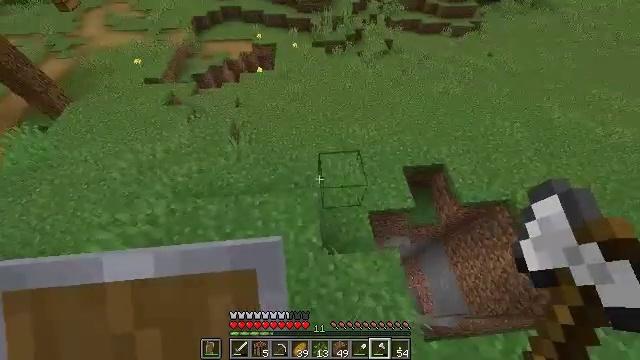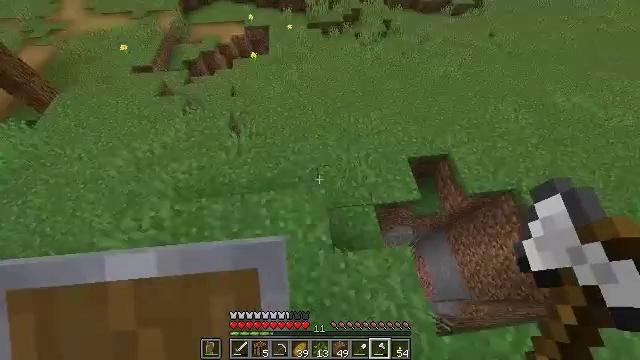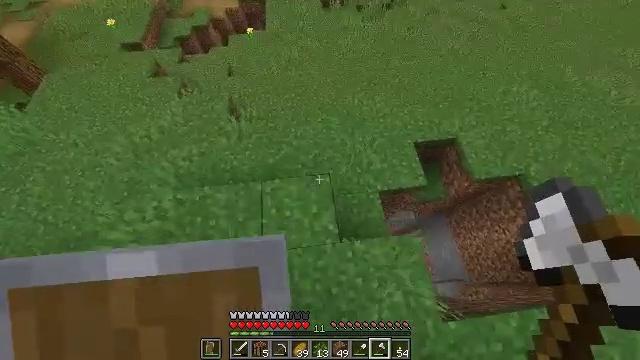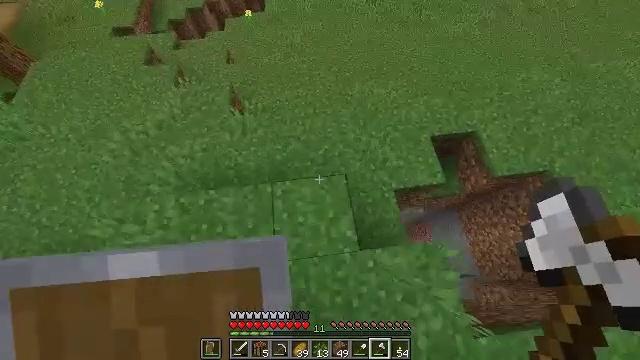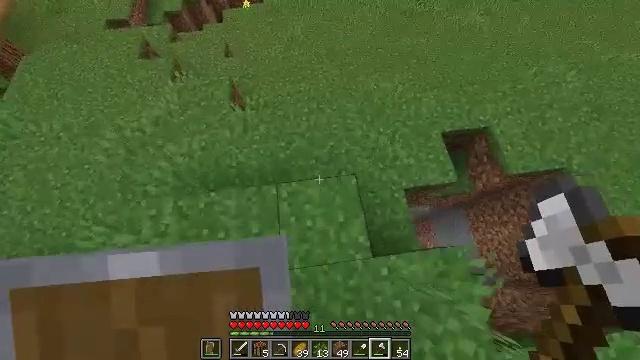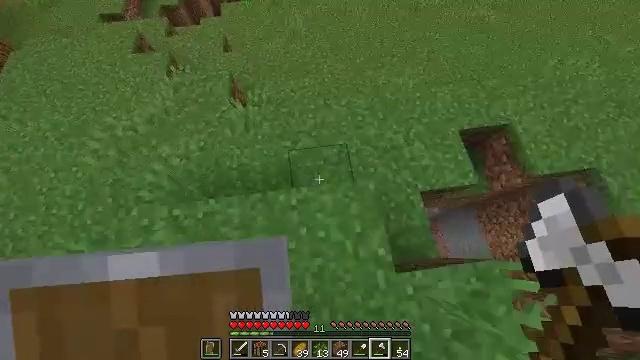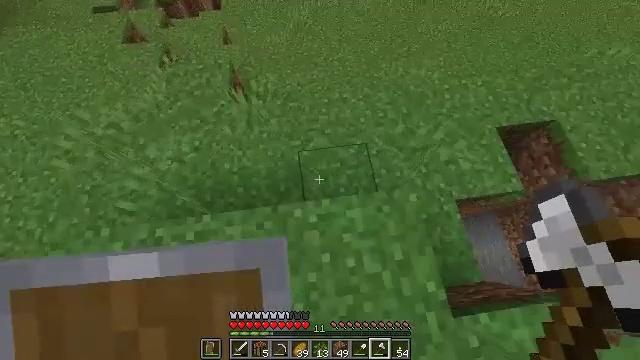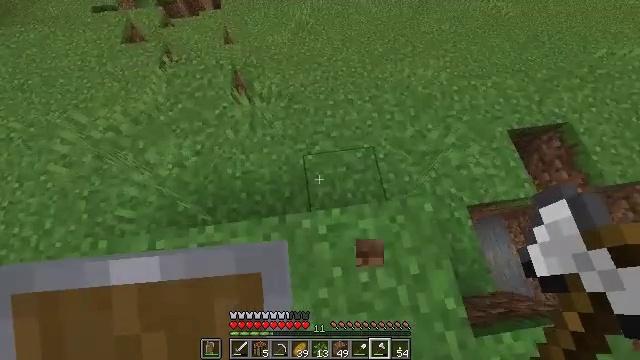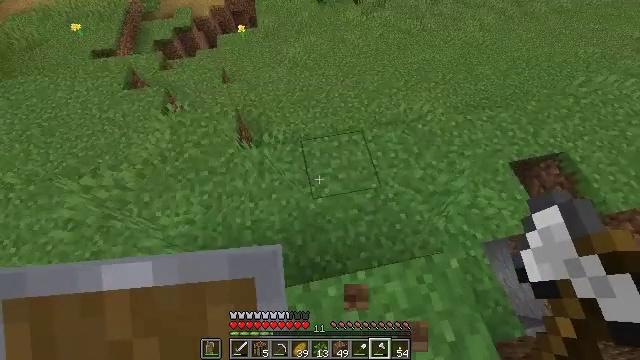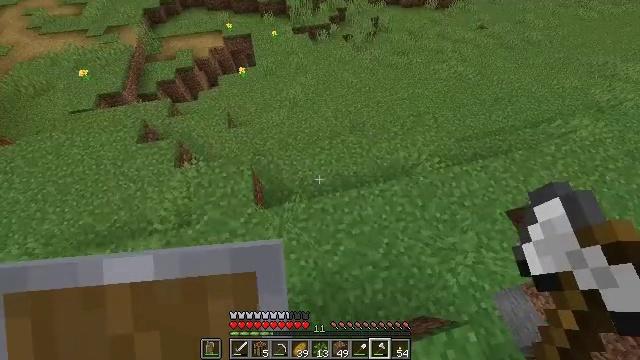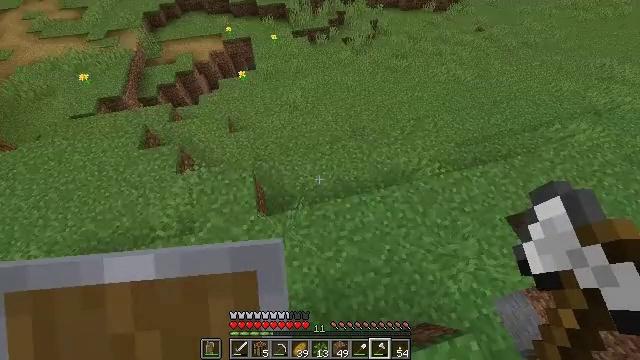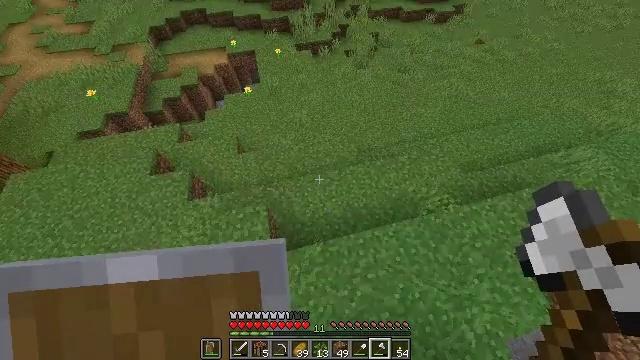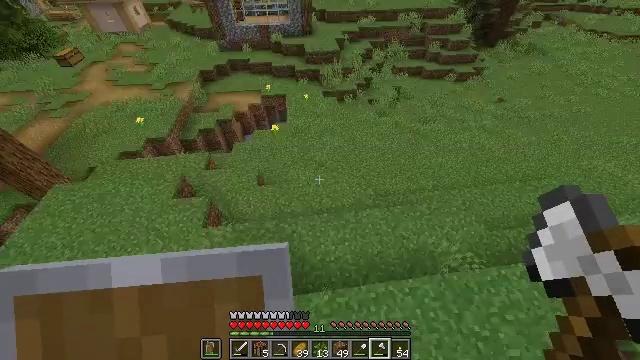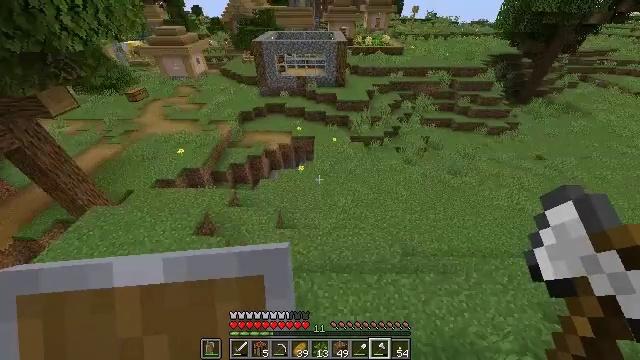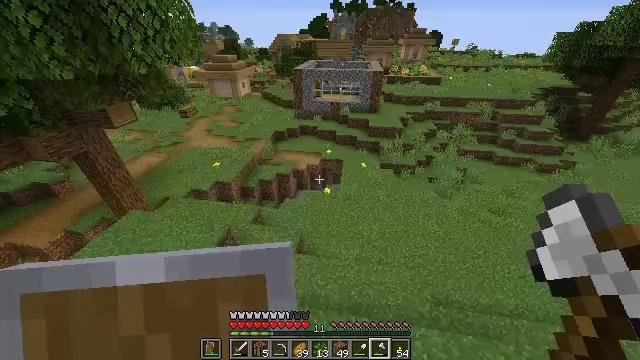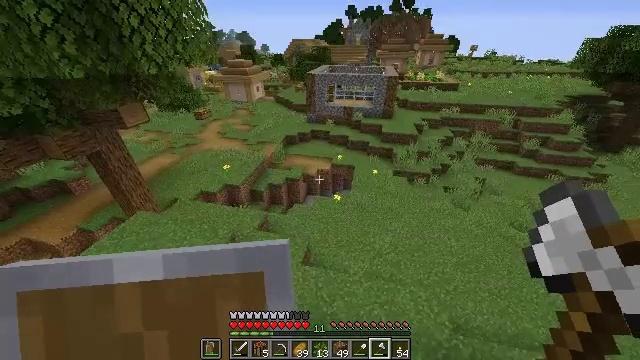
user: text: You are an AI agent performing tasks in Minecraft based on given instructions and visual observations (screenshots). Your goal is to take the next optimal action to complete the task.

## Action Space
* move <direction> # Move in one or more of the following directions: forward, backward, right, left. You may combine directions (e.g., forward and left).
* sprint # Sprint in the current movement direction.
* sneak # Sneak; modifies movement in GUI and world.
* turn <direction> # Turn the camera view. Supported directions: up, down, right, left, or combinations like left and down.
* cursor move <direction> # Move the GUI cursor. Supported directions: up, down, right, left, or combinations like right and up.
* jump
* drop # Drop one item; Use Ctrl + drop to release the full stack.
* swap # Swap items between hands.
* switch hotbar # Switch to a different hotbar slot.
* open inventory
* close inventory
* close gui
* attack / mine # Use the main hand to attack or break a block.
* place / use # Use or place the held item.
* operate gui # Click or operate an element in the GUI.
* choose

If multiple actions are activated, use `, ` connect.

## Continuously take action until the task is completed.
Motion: motion action
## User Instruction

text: Make an oak sign using planks.
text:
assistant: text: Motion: move forward, turn right and down, jump
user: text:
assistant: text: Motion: move forward, turn down, jump
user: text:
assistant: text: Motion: move forward and move left, turn down, jump
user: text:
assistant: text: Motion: move forward and move left, turn down, jump
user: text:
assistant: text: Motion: move forward and move left, jump
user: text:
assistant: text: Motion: move forward and move left, jump
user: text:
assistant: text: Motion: move forward and move left, jump
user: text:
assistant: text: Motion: move forward and move left, turn right and up, jump
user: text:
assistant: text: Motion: move forward, turn right and up, jump
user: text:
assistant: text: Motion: move forward, jump
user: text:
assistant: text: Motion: move forward, jump
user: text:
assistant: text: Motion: move forward, turn left and up, jump
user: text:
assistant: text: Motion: move forward, turn left and up, jump
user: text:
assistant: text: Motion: move forward, turn left and up, jump
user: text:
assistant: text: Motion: move forward, turn left and up, jump
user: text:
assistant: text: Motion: move forward, jump
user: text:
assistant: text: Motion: move forward, jump
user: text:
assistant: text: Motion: move forward, turn left and up, jump
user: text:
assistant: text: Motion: move forward, turn left, jump
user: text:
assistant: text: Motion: move forward and move left, turn left, jump
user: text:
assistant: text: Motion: move forward and move left, turn left, jump
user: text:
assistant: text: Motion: move forward and move left, turn left, jump
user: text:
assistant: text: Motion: move forward and move left, jump
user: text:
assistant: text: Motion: move forward and move left, jump
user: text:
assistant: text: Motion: move forward and move left, jump
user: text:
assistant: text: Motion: move forward and move left, jump
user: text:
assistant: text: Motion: move forward and move left, jump
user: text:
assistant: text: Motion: move forward and move left, jump
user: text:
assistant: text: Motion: move forward and move left, jump
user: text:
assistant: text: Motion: move forward and move left, jump